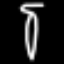
Label: fork